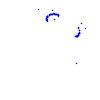
Particle: kaon